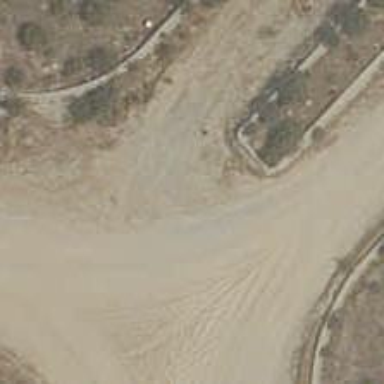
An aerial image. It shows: Road with "give way" sign.